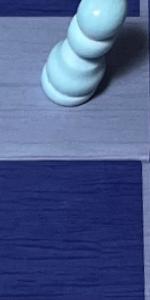
Label: Empty